Question: How to make transparent custom tab bar? I set the background image is transparent image but tab bar having the black image? How to I remove the black image? Please help me. See the image.
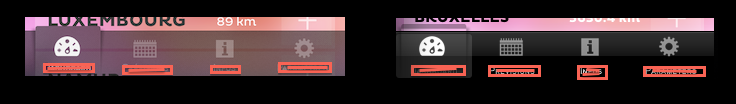
Answer: Set the TabBar's tint color to 'clearColor'.
'''
[[self tabBar] setTintColor:[UIColor clearColor]];
'''